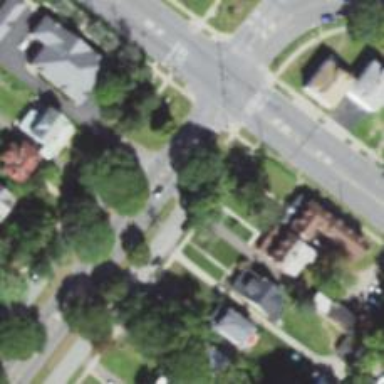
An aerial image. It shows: Road with stop sign.